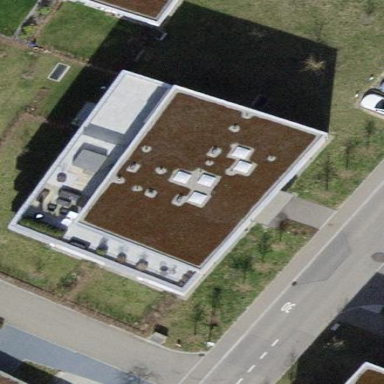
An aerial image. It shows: View of apartment building.